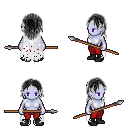
a pixel art fantasy rpg character, female body template, dark elf, purple skin, white tattered cape, red pants, gray long hairstyle, black shoes, spear, four views (front, back, left, right), 2x2 character sprite sheet, small pixel art, hard edges, no anti-aliasing